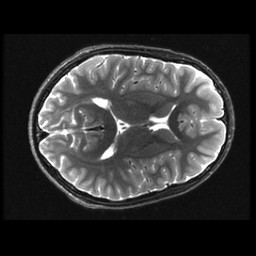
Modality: T2w
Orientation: axial
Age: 13
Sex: male
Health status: ill
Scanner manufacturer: ge
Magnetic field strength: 3 T
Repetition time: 7.5 s
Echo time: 0.1007 s